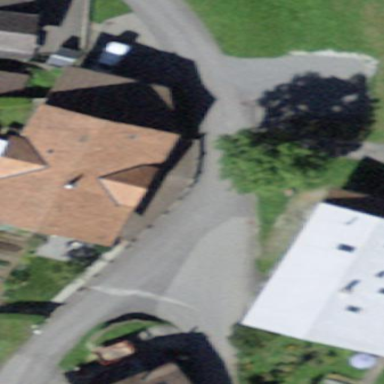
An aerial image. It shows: Residential building.